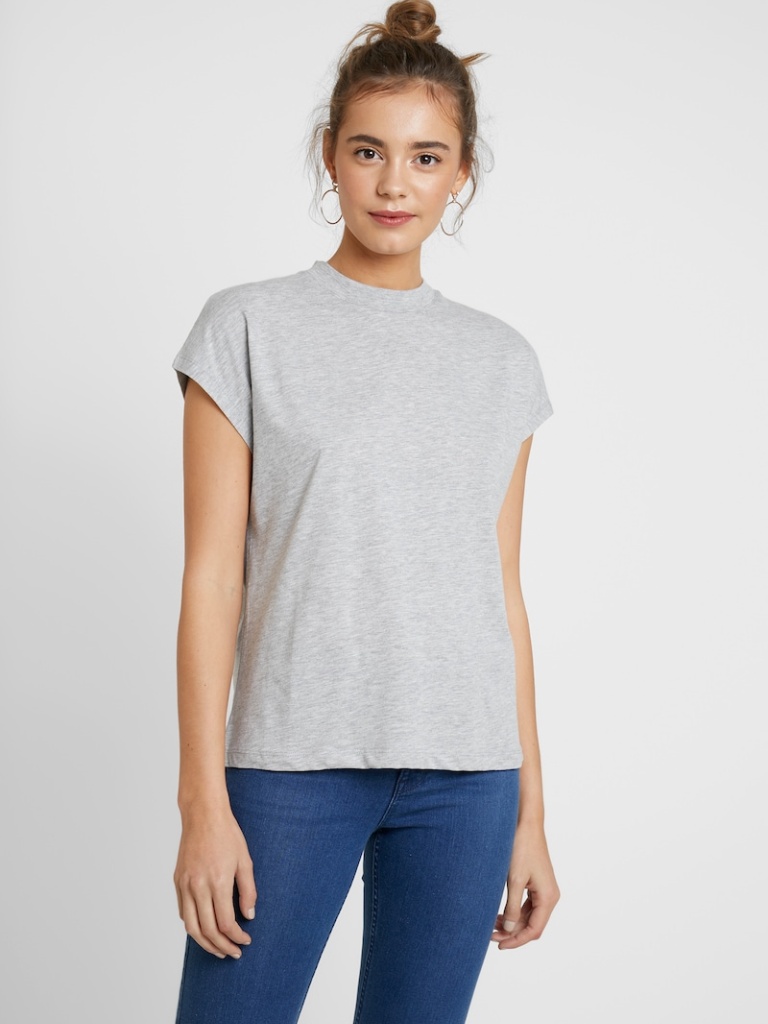
cotton relaxed short sleeve hip length Untucked crew t-shirt